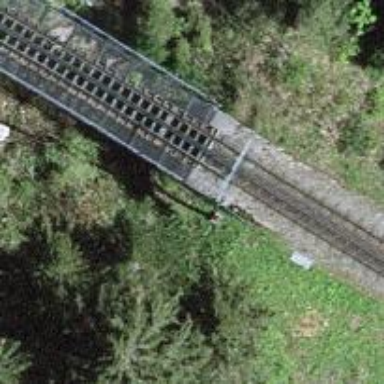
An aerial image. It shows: Single-track railway bridge with contact lines for electrification.